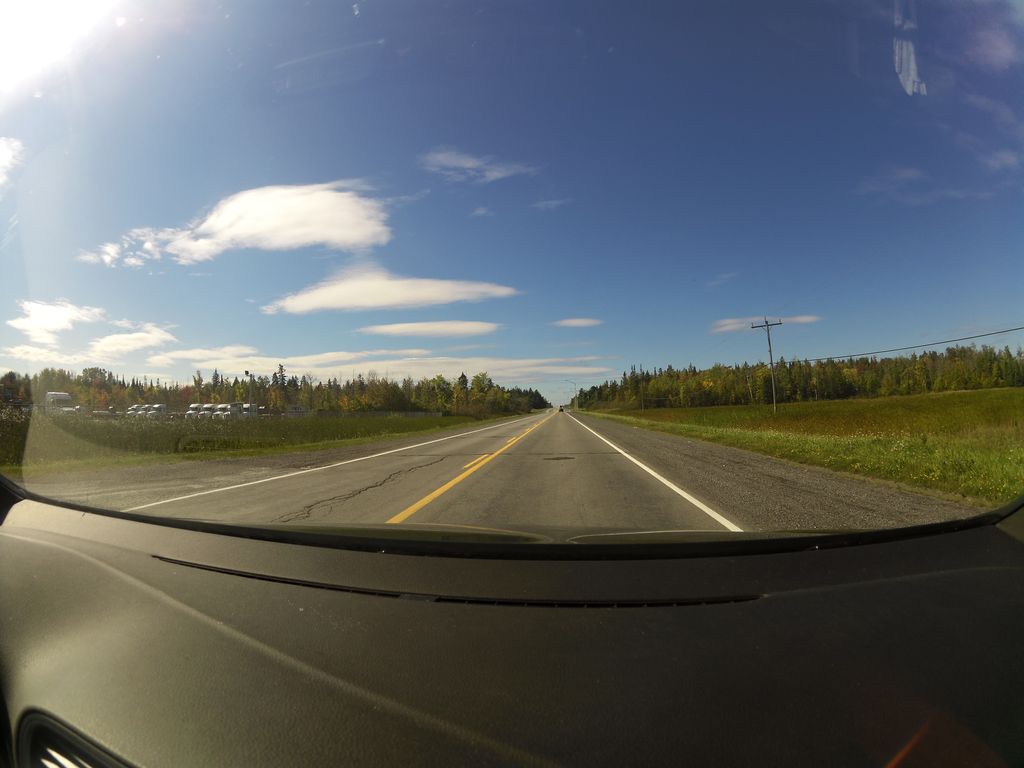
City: ottawa-gatineau